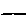
Label: line